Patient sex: M
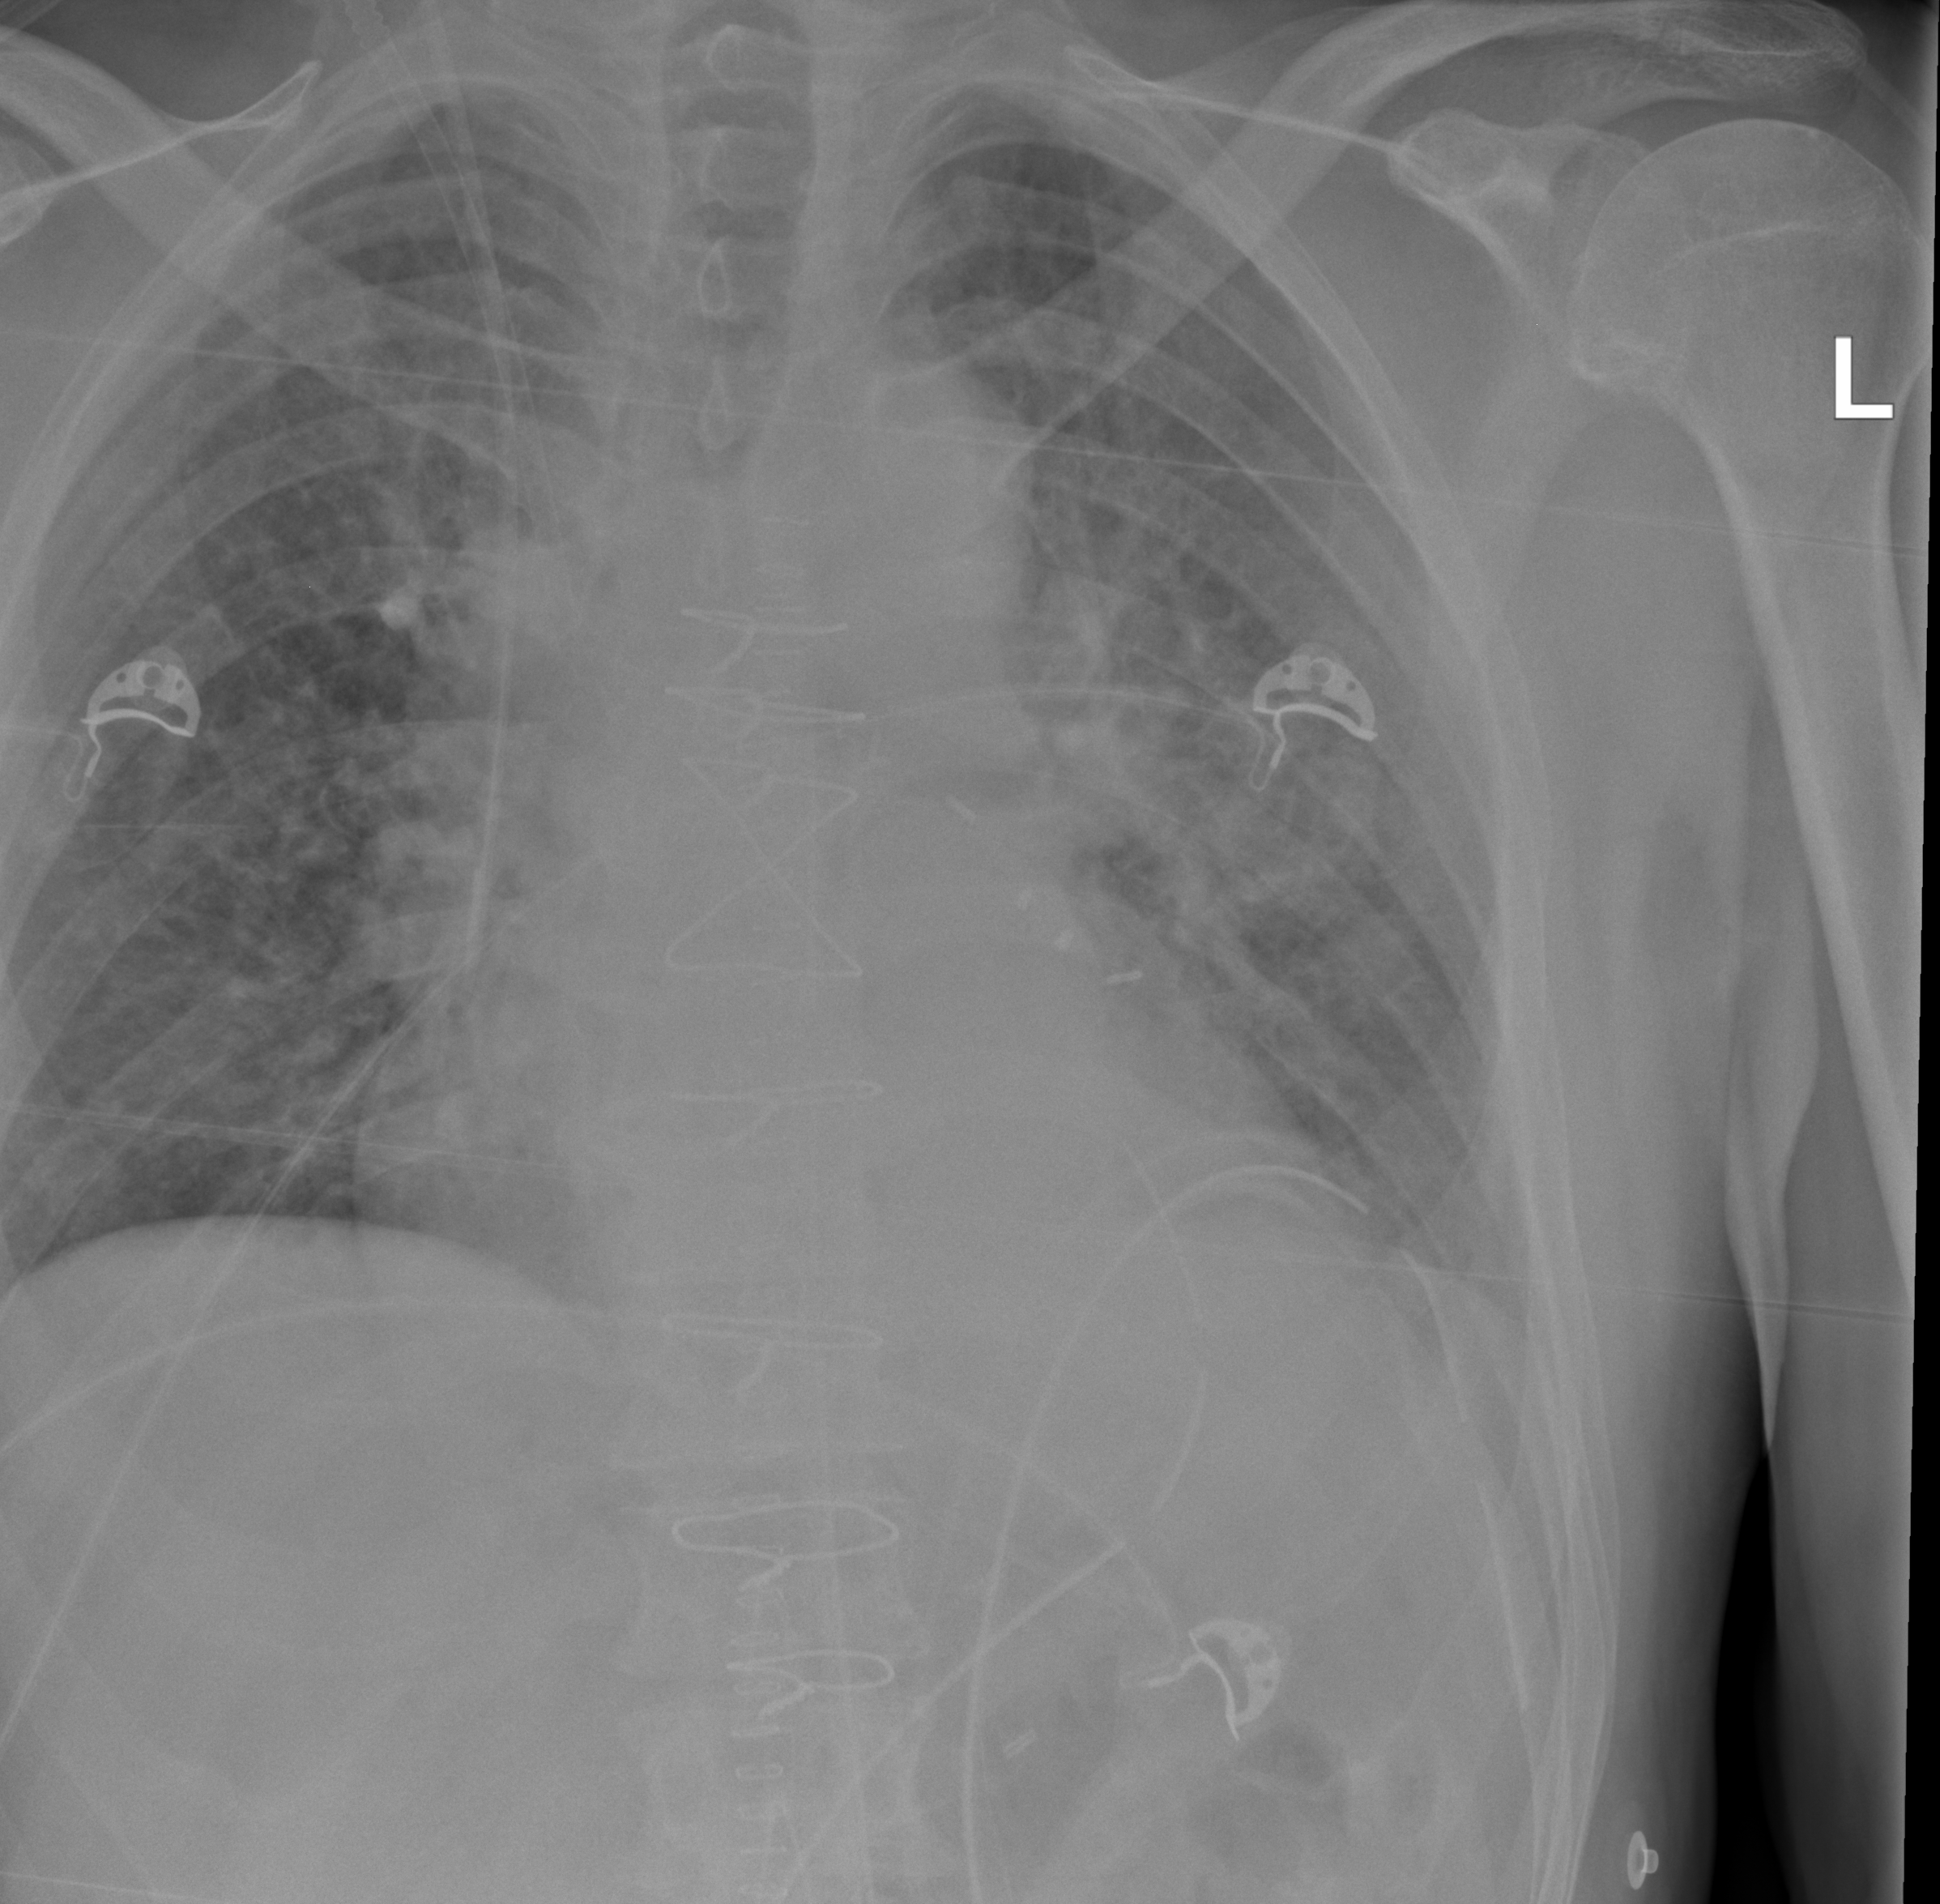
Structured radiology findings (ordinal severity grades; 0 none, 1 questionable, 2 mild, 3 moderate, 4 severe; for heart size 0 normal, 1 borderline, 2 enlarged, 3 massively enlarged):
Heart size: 2
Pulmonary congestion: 3
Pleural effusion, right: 0
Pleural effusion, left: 2
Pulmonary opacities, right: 2
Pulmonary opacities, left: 2
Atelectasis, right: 2
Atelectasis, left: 3